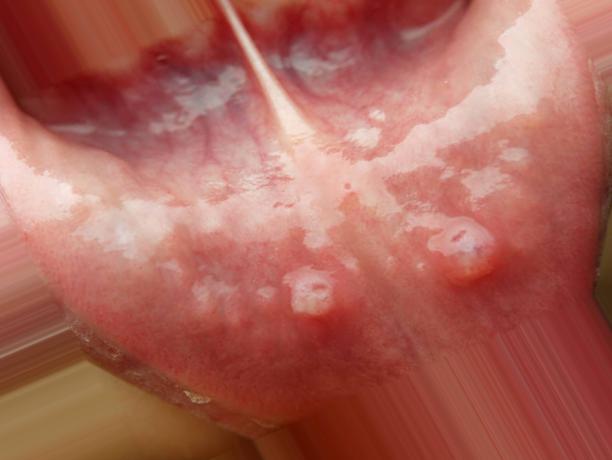
Condition: Mouth Ulcer